Question: I'm starting out a website using BootStrap 3 framework. Here's the section of the code that I have an issue with:
'''
<div class="row">
<div class="col-md-8">
<div class="brand">
<h1><a href="index.html">Test Text.</a></h1>
<div class="line-spacer"></div>
<p><span>Some more test Text</span></p>
</div>
</div>
<div class="col-md-12">
<img src="img/devices.png" />
</div>
</div>
</div>
'''
Here's what the output looks like:

How do I get the image along the same row as the text? I tried placing the '' within the 'col-md-8' div tag, tried without specifying any 'col' div value, but none of that worked. Any help is appreciated. The CSS is the generic bootstrap min css.
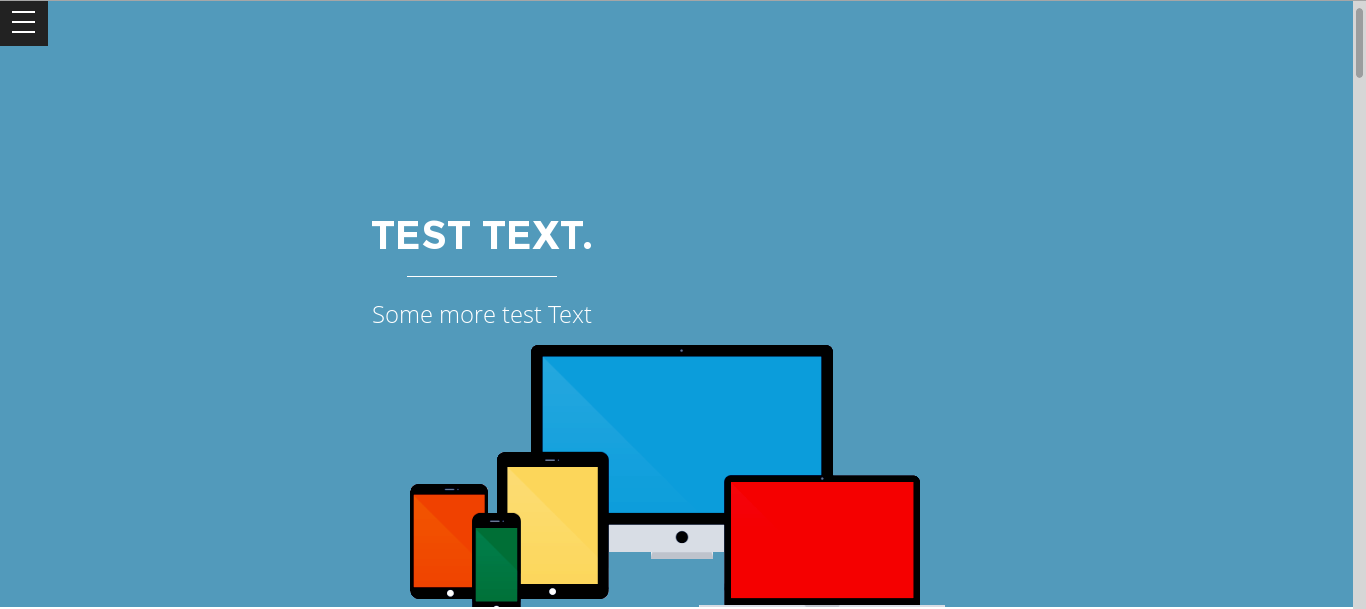
Answer: You might want to split the area up in two parts, but always keep in mind that bootstrap standard uses 12 grid system.
So if you want the two next to each other u use...
'''
<div class="row">
<div class="col-md-6">
Here your text
</div>
<div class="col-md-6">
<img />
</div>
</div>
'''
That should fix your issue, remember up count goes over 12 it wraps.